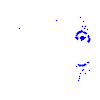
Particle: kaon